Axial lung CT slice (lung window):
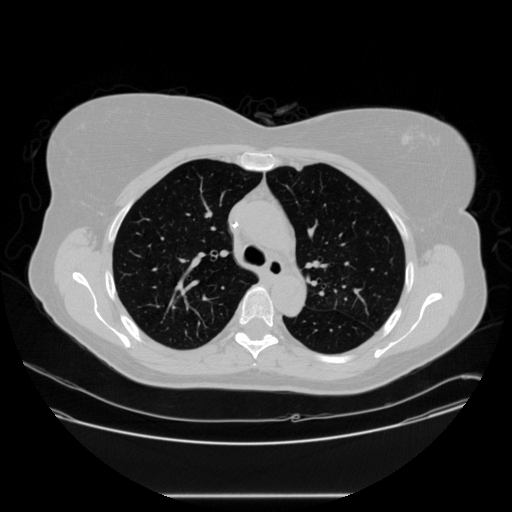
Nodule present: no